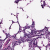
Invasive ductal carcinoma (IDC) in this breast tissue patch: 0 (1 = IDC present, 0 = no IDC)